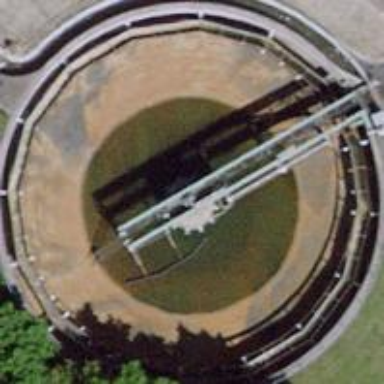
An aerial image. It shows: Body of wastewater.